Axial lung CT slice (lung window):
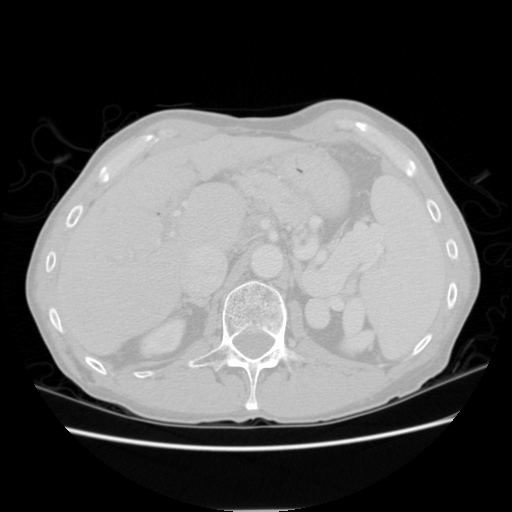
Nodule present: no